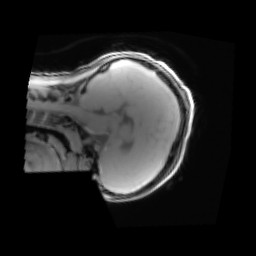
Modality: PDw
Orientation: sagittal
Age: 13
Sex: female
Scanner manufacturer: siemens
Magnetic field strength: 3 T
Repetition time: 0.25 s
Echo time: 0.00103 s